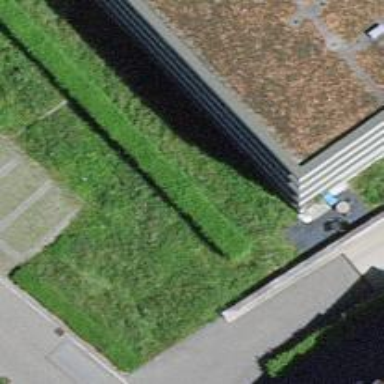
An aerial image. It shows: Hedge acting as barrier.